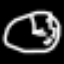
Label: clock